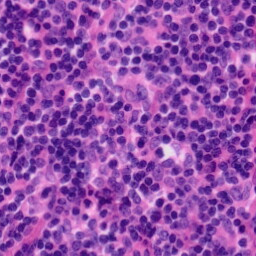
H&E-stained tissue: Tonsil